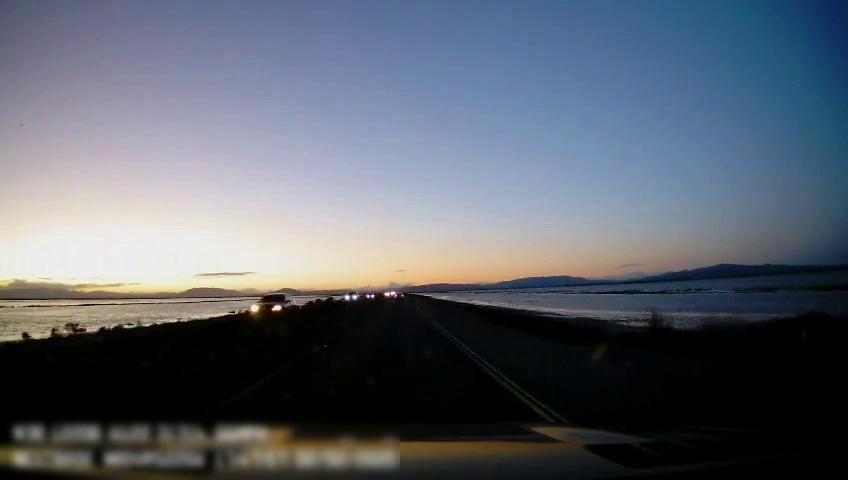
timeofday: Dusk/Dawn/Twilight
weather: Sunny
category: Drivable Space
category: Vehicles | Car
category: Vehicles | SUV
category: Vehicles | Car
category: Vehicles | Car
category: Lanes | Current Lane
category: Lanes | Current Lane